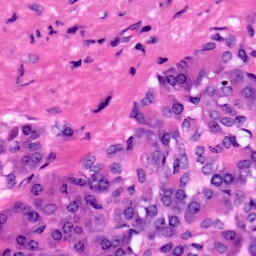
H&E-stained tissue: Pancreatic